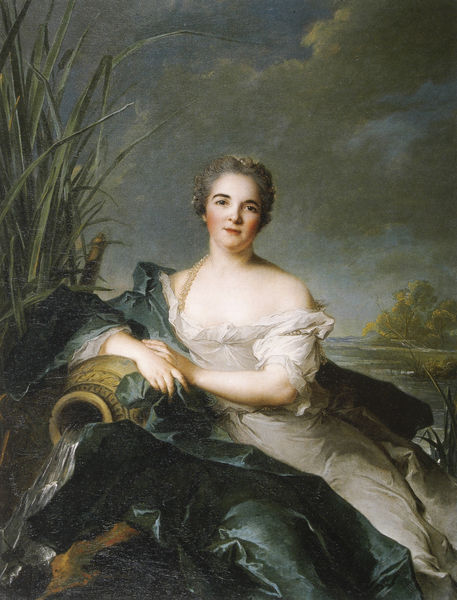
Titel: Élisabeth de Flesselles, als Quelle
Künstler: Jean-Marc Nattier
Standort: Princeton (New Jersey)
Institution: The Art Museum, Princeton University
Schlagwörter: baum, blau, blätter, dunkel, gemälde, gewitter, haut, himmel, laub, mann, meer, nackt, schatten, umhang, wasser, weiß, wolken, bäume, fluss, gelb, grün, landschaft, see, ufer, abend, ausschnitt, braun, busen, frankreich, frau, frisur, geste, grau, hell, hintergrund, kleid, licht, mund, nacht, nase, pastell, schwarz, türkis, ölbild, blick, dame, gras, rot, tuch, beige, malerei, arm, arme, augen, barock, blass, falten, gesicht, haarschmuck, inkarnat, mensch, bildnis, hals, hände, portrait, porträt, bach, ferne, gräser, halme, horizont, natur, schilf, büsche, gewässer, insel, gewand, gold, haare, mantel, pose, sitzend, stoff, adel, decke, mutter, pflanzen, blässe, dekolletee, lippen, locken, perlen, puder, rokoko, rosa, rouge, schulter, schultern, seide, zart, amphore, keramik, krug, vase, perücke, lächeln, wangen, wellen, liegen, düster, backen, kette, hof, fliessen, sturm, unwetter, kissen, weiblich, brauen, stimmung, stofflich, perlenkette, dekolleté, knochen, gefäß, inkarant, schwert, allegorie, personifikation, göttin, brokat, damast, rom, finsternis, nymphe, bleich, kolben, elisabeth, porzelan, kitschig, träger, gewölk, nattier, rohr, quelle, unterkleid, boucher, klied, gekippt, przellan, ausschütten, quellurne, old, flesselles, flussgöttin, élisabeth de flesselles, 18. jahrhundert, schilg, mutternatur